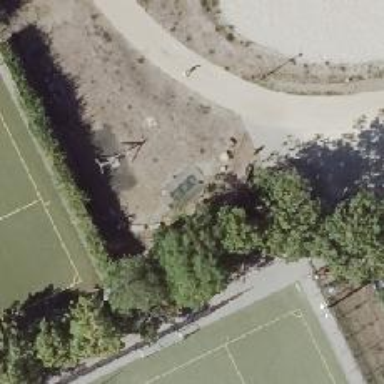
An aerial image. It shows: Playground featuring trampoline.